Question: As can be seen below, system time and SoapUI's time value is different.

SoapUI using JRE time and that's why it should be a bug of Java's itself because; gives: 'Venezuela Time'
'''
String tzn = TimeZone.getDefault().getDisplayName();
System.out.println(tzn);
'''
- - '-Duser.timezone="Europe/Istanbul"''JAVA_OPTS'-
I checked this <URL> surely, correcting the timezone programmatically is doable but I need to correct SoapUI's timezone which affects automated test results. Because tests are time dependent.
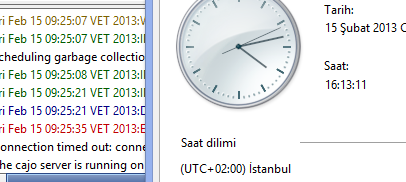
Answer: I really tried hard to solve this issue, for days. I really don't know why the most plausible two methods are not working properly which:
- 'JAVA_OPTS''-Duser.timezone="Turkey"'-
At last I gave up and set this parameter for each specific program, to be able to do this for SoapUI, go to 'SoapUI Home Path/bin' folder and right click to 'soapui-pro.bat' and choose to edit. (If you are using the community version, the name of the bat file will be different)
Then go to line 29 which starts with set 'JAVA_OPTS=-Xms128m...' and insert time-zone parameter: '-Duser.timezone="Turkey"'. Now execute the bat file, it's going to start to work properly!